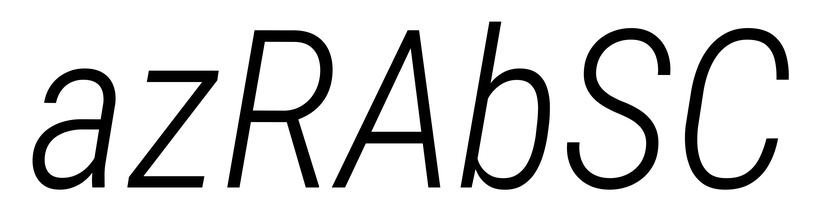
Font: Roboto-Italic_Condensed_Light_Italic